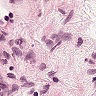
Metastatic tissue present: no